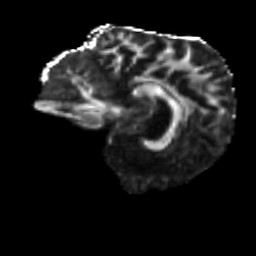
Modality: FA
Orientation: sagittal
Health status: ill
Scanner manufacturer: siemens
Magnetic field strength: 3 T
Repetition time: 6.7 s
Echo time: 0.1 s